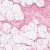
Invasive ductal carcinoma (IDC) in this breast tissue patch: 0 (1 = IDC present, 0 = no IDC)